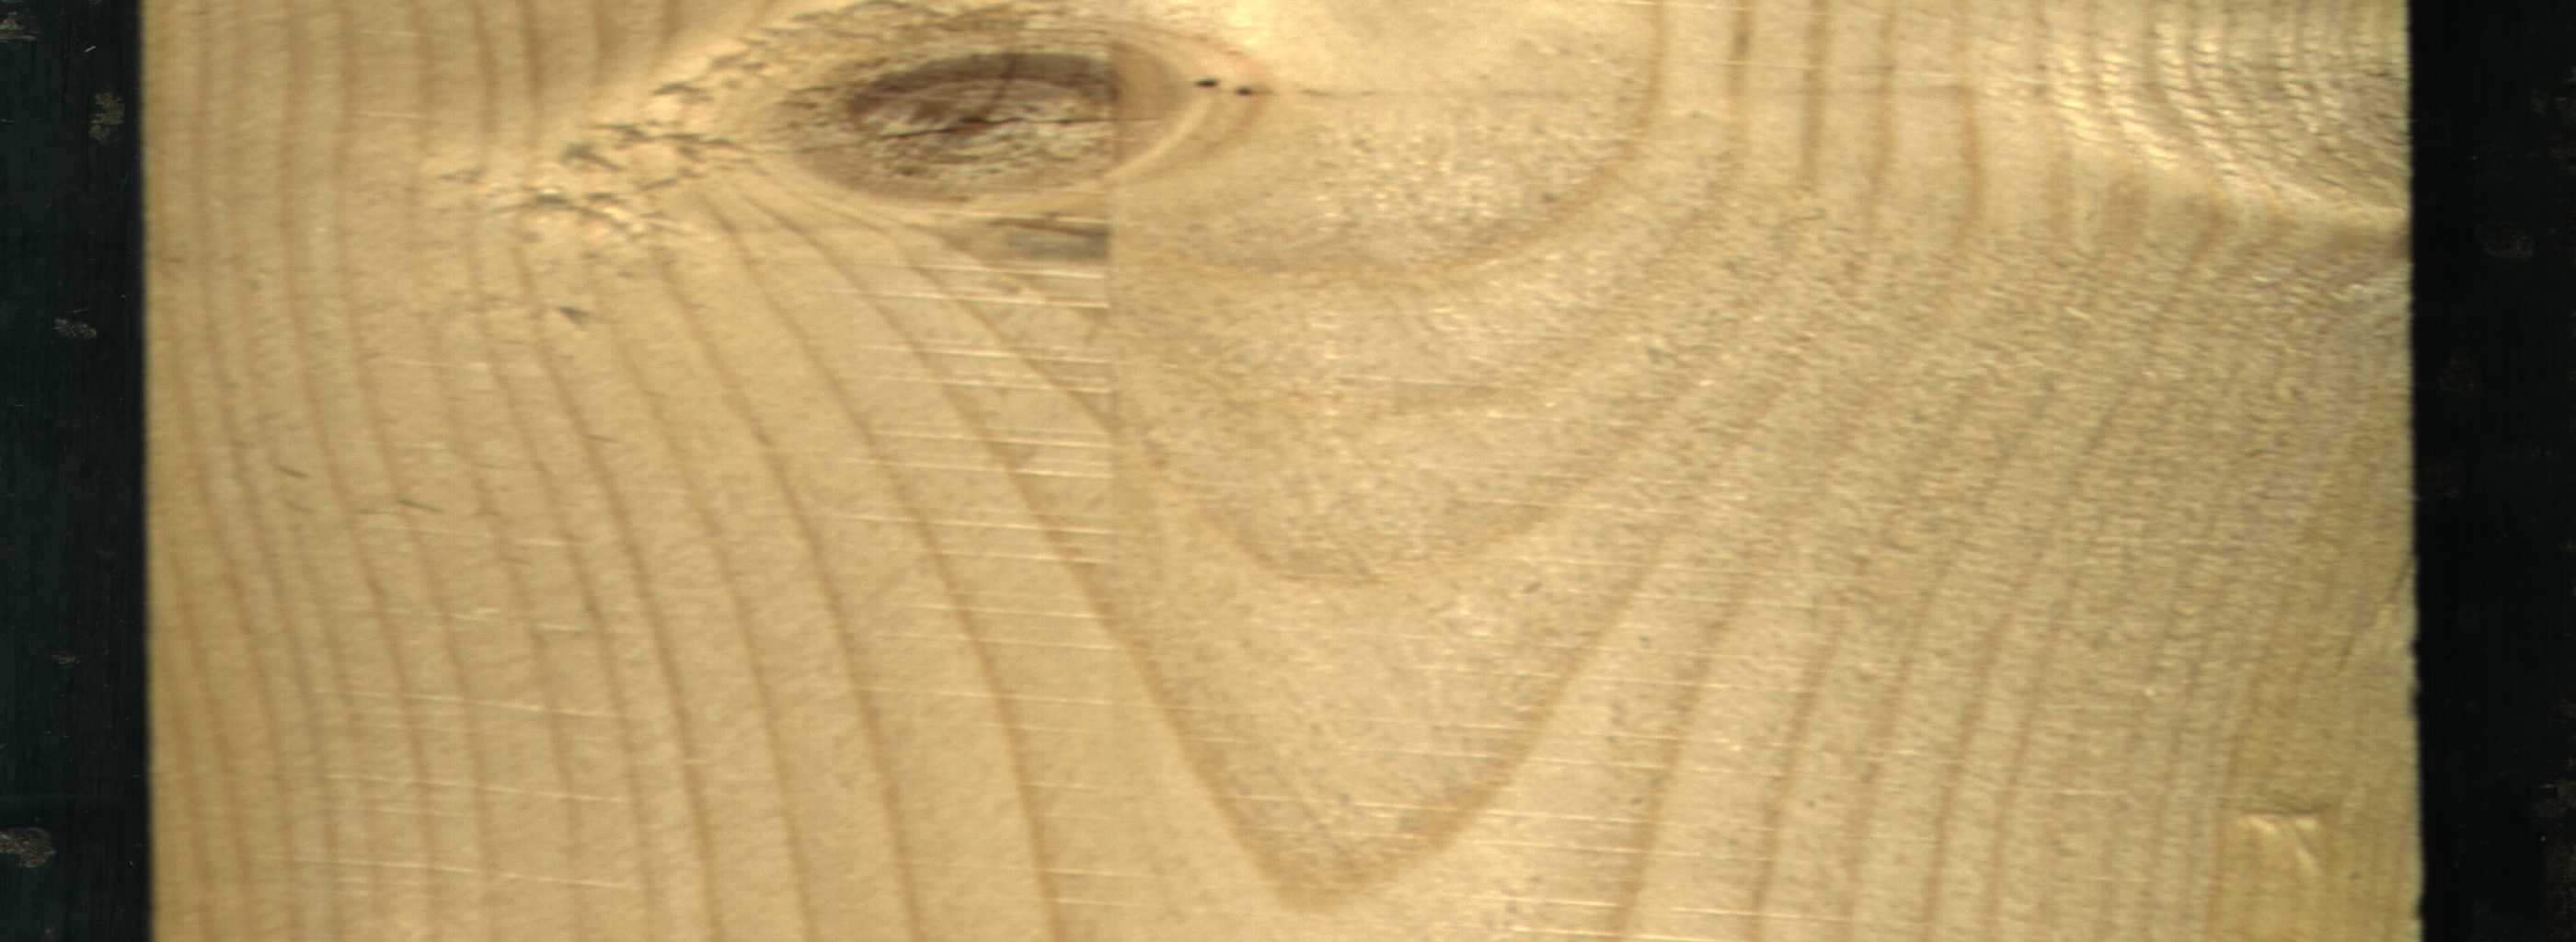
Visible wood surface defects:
knot_with_crack